Field crop: tomato
Growth stage: 1
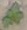
Species: solanum